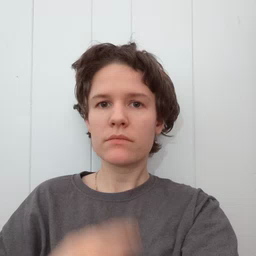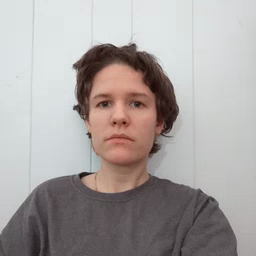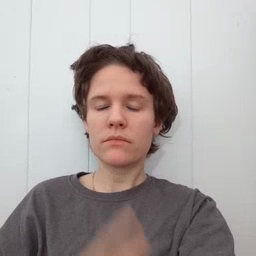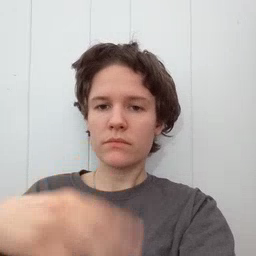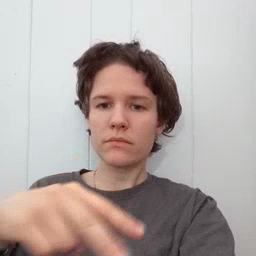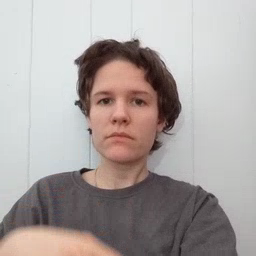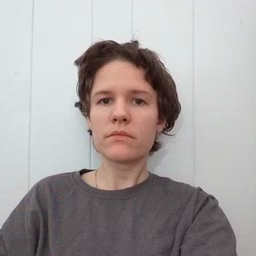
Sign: dance